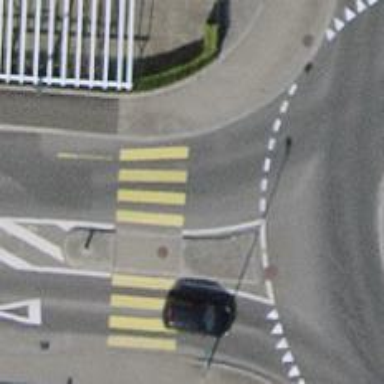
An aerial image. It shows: Zebra crossing. The crossing is uncontrolled and marked.